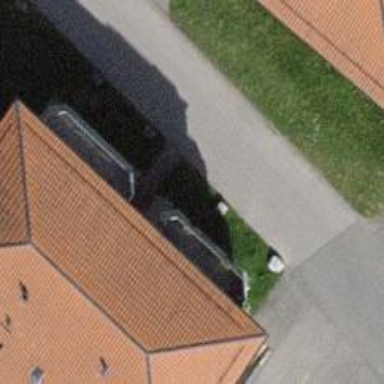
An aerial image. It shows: Image showing building with apartments.